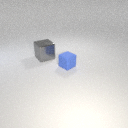
large gray metal cube behind small blue rubber cube